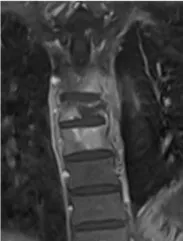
CT and MRI of a 49-year-old female patient with mediastinal EHE before the second treatment. (E) An enhanced MRI of the venous phase revealed multifocal lesions of the thoracic vertebrae with obvious asymmetrical enhancement.
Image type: radiology (mri)